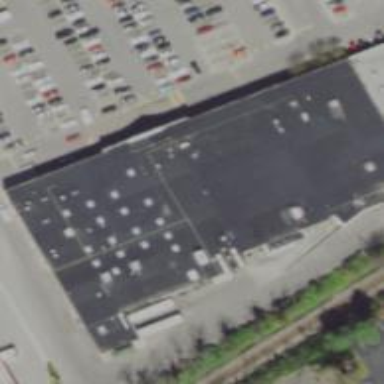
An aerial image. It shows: Supermarket.